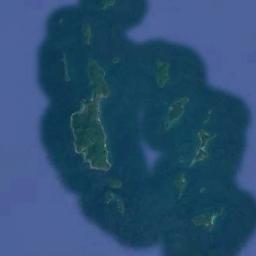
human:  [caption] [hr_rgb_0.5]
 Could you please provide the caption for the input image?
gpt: There are numerous islands of different shapes and sizes .

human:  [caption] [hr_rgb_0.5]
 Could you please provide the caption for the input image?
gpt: The archipelago with a large reef is surrounded by light blue waters .

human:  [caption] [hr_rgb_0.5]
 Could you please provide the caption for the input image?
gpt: A group of green islands on the blue sea .

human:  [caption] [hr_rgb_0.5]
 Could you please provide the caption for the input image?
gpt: There are several islands of different sizes .

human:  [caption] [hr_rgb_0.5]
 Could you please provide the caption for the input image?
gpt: There are some green island on a blue sea .